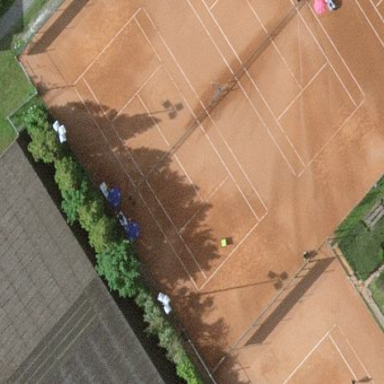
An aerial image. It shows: Tennis court on the leisure land pitch.